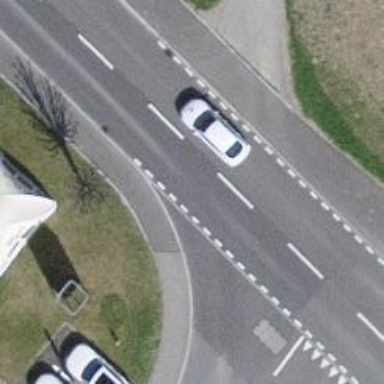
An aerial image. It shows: Secondary road with cycle track on the left.